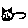
Label: cat